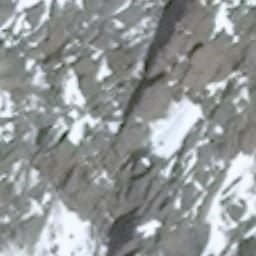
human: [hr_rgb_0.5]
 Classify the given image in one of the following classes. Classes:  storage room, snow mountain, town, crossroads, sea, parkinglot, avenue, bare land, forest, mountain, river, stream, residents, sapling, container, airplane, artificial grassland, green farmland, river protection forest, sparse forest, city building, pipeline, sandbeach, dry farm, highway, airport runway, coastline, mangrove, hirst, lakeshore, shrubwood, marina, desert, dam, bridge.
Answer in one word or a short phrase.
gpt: snow mountain